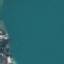
Land use / land cover: SeaLake